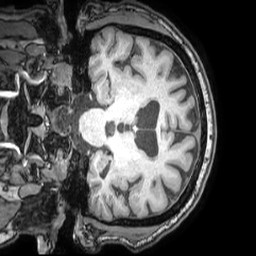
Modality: T1w
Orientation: coronal
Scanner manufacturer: philips
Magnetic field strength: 3 T
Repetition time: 0.008 s
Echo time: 0.0035 s